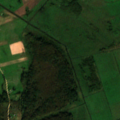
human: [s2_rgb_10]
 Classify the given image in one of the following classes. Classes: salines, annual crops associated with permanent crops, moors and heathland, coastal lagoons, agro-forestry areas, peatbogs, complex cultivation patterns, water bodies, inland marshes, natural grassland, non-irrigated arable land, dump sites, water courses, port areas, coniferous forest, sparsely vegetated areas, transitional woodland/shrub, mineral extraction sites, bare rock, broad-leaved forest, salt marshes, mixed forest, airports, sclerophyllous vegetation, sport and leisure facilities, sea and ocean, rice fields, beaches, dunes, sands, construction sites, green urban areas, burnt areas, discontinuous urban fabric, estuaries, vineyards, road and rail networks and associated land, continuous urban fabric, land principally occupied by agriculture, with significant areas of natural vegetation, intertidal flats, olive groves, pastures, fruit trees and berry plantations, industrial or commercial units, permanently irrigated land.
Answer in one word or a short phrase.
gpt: discontinuous urban fabric, non-irrigated arable land, pastures, complex cultivation patterns, land principally occupied by agriculture, with significant areas of natural vegetation, broad-leaved forest, mixed forest